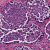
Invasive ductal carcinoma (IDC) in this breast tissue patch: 0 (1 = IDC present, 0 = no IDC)